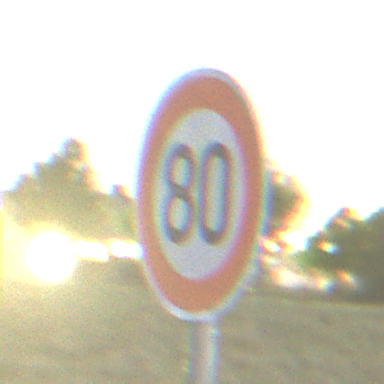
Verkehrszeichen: Geschwindigkeit80
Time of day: Night
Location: Outdoor (Nature)
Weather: Overcast
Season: NotSpecified
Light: Artificial